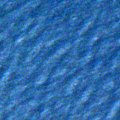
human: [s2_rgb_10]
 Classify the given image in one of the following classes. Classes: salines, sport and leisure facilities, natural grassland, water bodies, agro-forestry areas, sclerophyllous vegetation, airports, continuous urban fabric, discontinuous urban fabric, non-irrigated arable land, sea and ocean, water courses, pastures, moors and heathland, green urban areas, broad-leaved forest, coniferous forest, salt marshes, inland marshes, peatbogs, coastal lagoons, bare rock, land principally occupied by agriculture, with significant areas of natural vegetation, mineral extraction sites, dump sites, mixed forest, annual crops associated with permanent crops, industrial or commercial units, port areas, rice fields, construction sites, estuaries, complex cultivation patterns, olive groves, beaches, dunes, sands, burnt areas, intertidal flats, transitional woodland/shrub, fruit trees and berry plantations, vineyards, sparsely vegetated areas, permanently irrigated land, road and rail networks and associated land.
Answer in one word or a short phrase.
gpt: sea and ocean